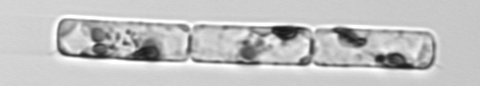
Label: Guinardia_delicatula